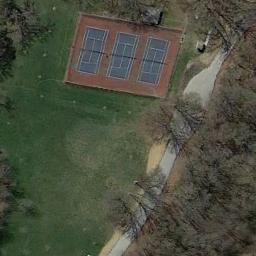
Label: tennis_court